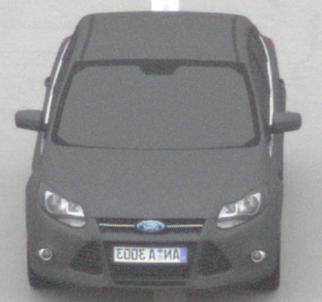
Make: Ford
Model: Focus 1.6 Ti-VCT
Detailed model: Focus (III)
Model produced from: 2011/09
Model produced until: 2014/09
Doors: 5
Color: gray
Road condition: dry road
Daytime: midday
Contrast: low contrast